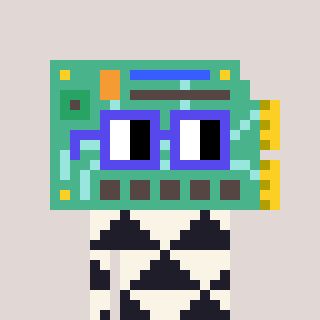
a pixel art character with square blue glasses, a chipboard-shaped head and a grayscale-colored body on a warm background